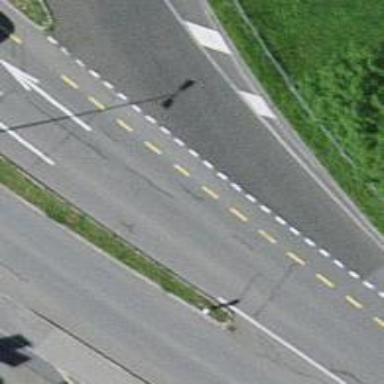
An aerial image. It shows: Asphalt road classified as tertiary.